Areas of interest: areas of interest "Ma'anshan No.12 Middle School"
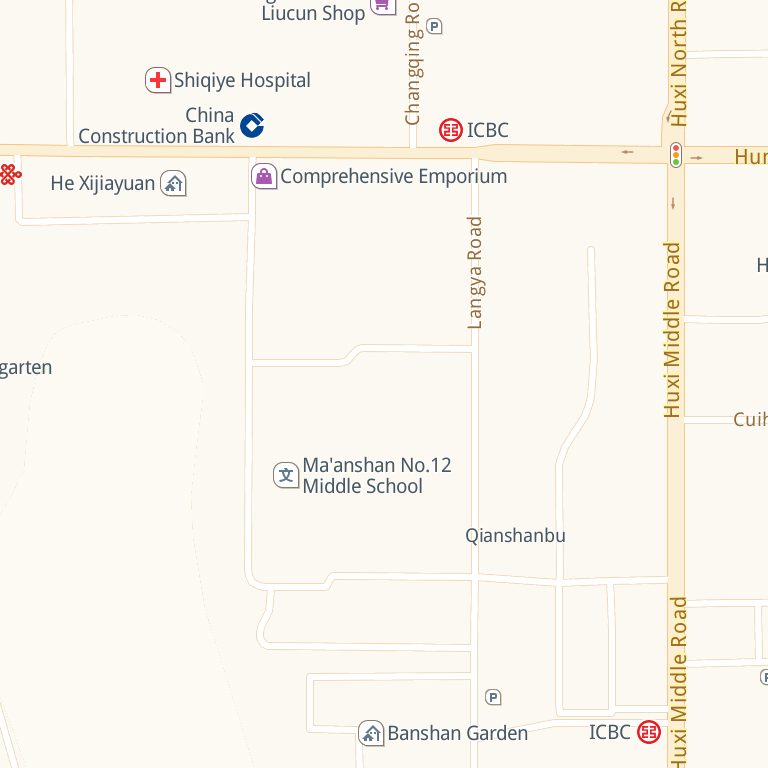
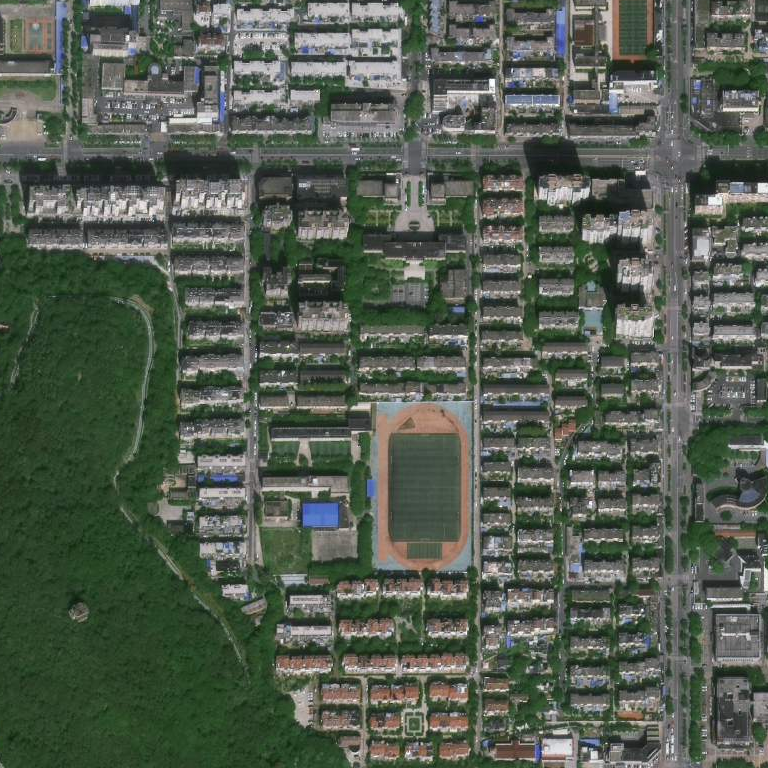